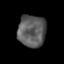
Tissue: prostate
Cell type: T cells
Senescence score: 0.318
Nuclear area (px): 876
Mean DAPI intensity: 92.651